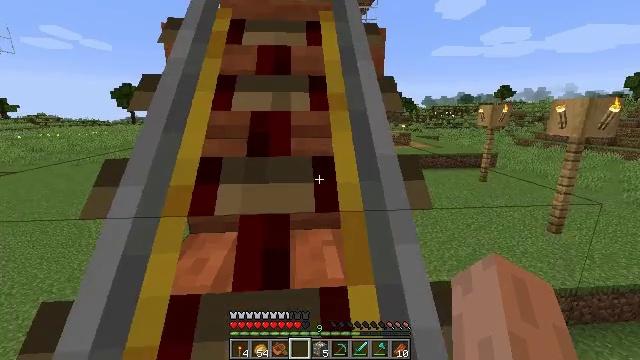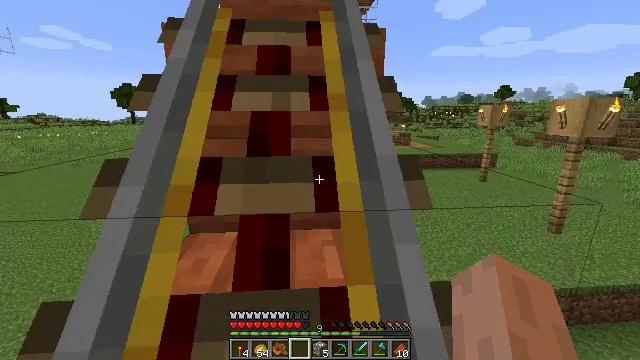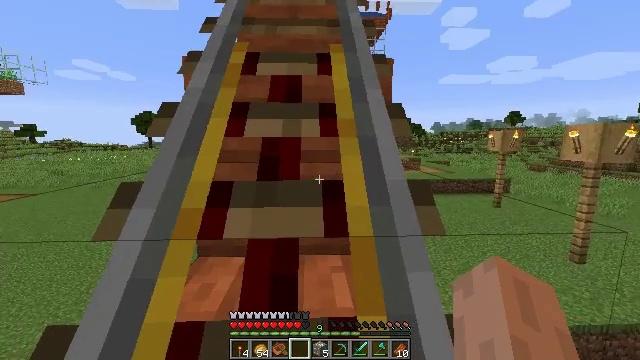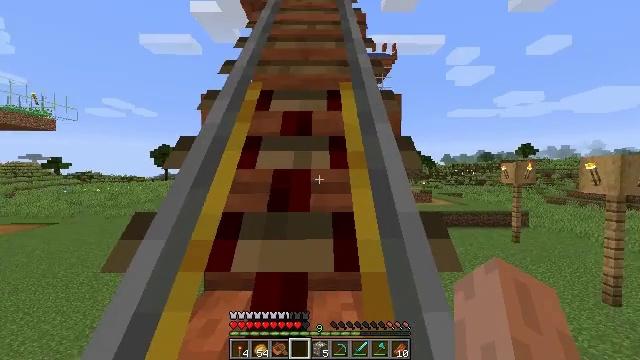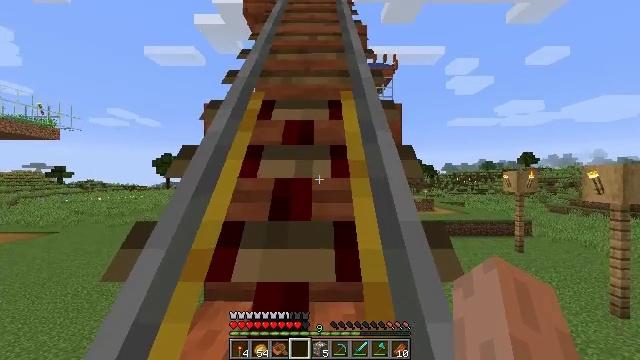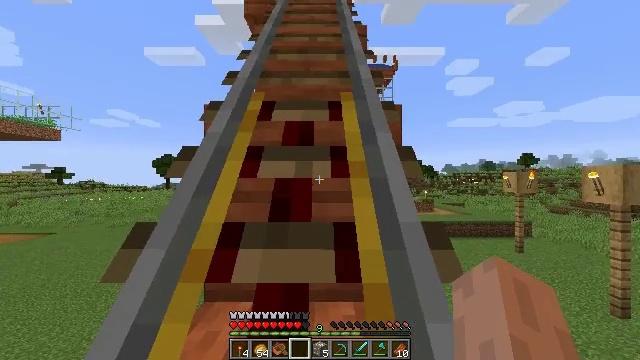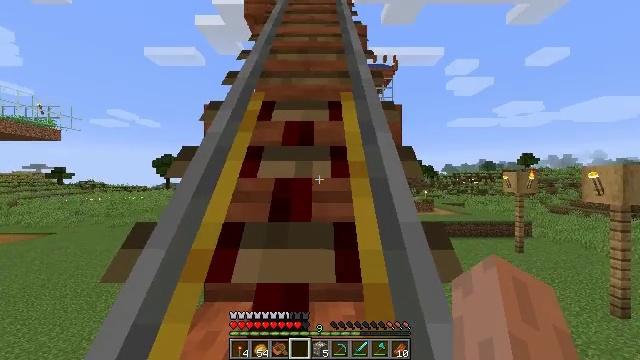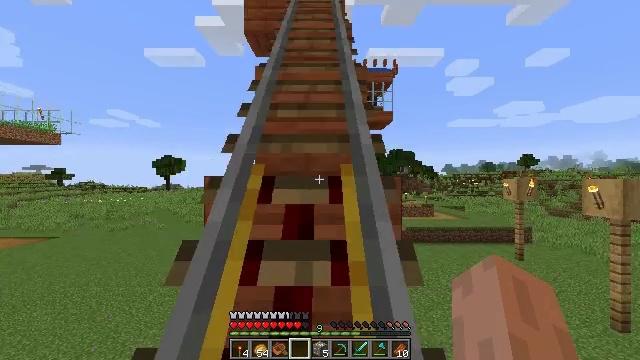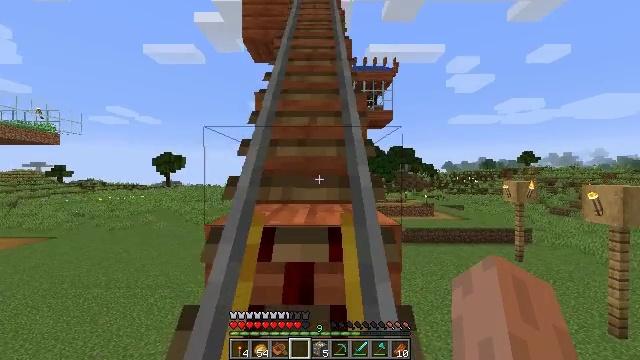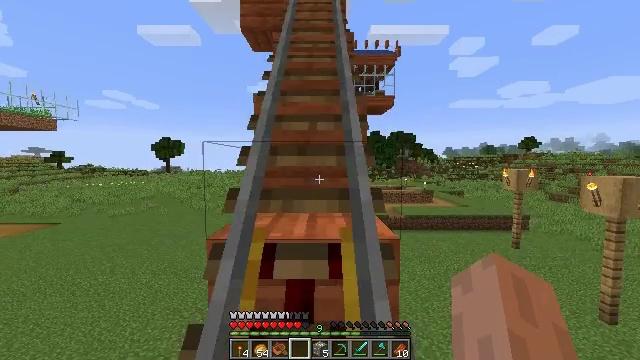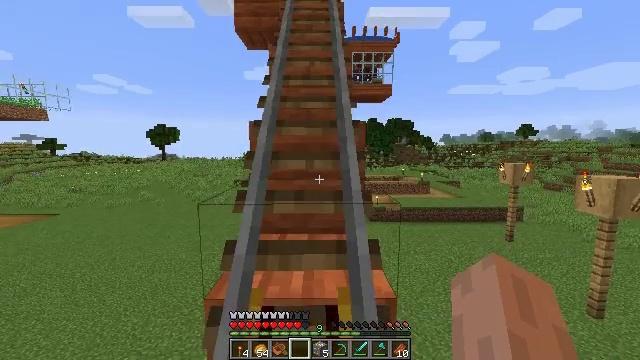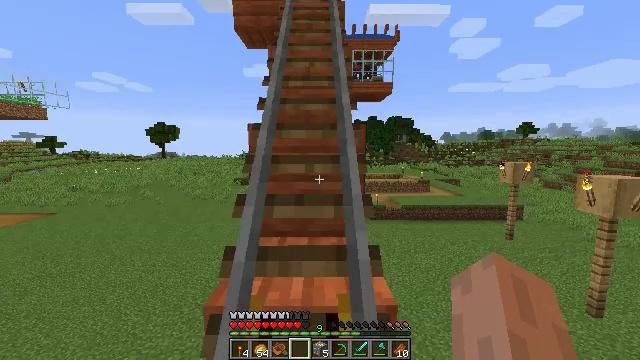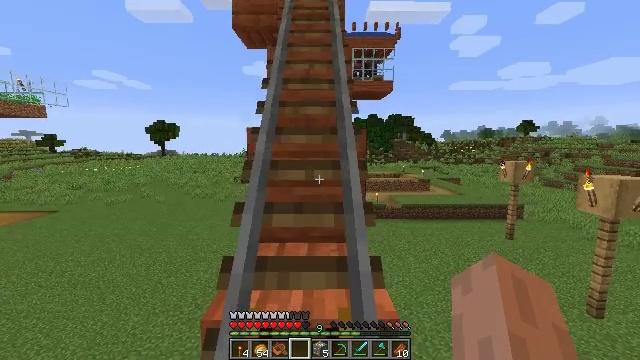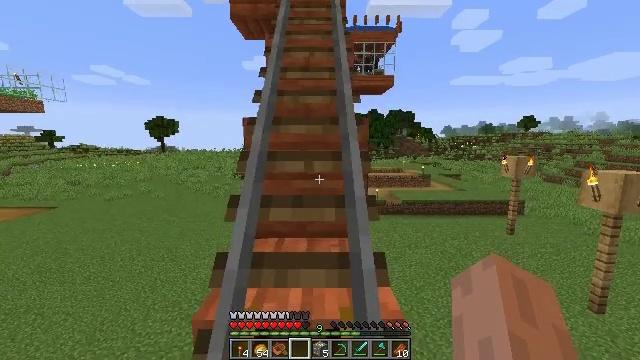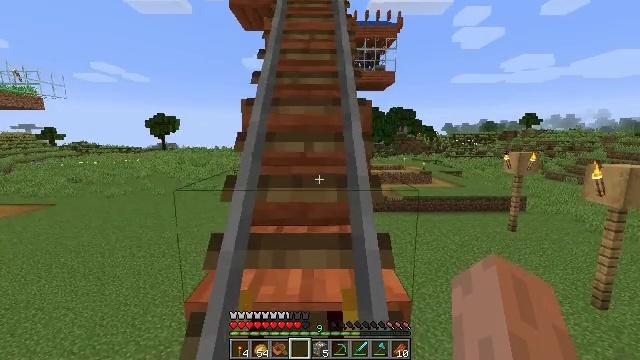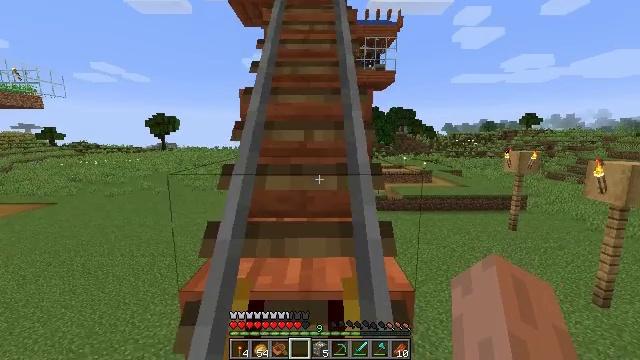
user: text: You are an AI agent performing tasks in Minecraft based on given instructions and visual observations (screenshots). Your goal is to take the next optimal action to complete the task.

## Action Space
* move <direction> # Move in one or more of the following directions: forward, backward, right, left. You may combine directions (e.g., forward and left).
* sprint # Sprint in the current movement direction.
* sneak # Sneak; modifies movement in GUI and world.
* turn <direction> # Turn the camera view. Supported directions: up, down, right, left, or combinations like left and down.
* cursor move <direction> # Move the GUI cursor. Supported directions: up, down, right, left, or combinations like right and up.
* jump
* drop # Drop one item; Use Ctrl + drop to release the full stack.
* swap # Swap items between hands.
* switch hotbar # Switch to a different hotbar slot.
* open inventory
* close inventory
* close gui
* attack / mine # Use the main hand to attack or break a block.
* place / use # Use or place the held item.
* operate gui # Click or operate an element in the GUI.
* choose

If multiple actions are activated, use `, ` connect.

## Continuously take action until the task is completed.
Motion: motion action
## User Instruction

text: Retrieve the powered rail for later use.
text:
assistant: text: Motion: no_op
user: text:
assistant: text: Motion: turn left and up
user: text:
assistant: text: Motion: turn left and up
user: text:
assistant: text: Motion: turn up
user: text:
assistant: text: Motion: no_op
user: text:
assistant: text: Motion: move forward
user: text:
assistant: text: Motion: move forward, jump
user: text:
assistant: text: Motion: move forward, jump
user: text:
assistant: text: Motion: move forward, turn down, jump
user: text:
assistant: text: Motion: move forward, turn down
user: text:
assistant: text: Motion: move forward
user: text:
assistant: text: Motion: move forward
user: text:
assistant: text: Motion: no_op
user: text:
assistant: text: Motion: no_op
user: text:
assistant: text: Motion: no_op
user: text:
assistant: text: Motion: no_op
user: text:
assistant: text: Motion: turn up
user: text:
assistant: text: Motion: no_op
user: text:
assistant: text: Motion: move forward
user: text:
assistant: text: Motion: move forward, jump
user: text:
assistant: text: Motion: move forward, jump
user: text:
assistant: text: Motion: move forward, jump
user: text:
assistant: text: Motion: move forward, jump
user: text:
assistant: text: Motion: move forward
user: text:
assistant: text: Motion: move forward
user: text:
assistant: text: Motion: no_op
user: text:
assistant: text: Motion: no_op
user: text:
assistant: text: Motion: no_op
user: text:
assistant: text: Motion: move forward
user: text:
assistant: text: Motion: move forward